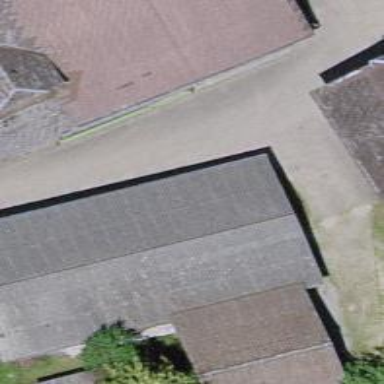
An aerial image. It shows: Shed.